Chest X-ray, PA view. Patient: 56 years old, sex F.
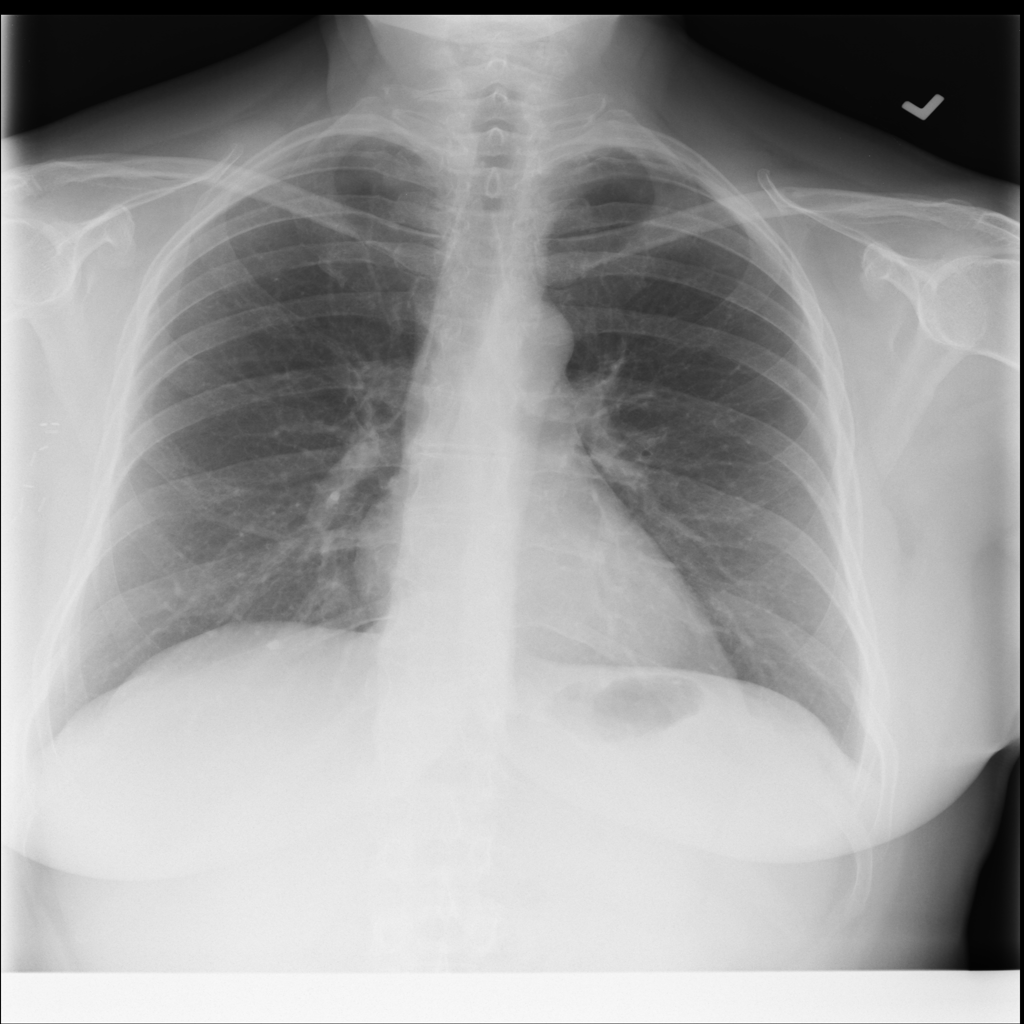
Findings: No Finding